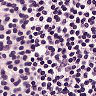
Metastatic tissue present: no